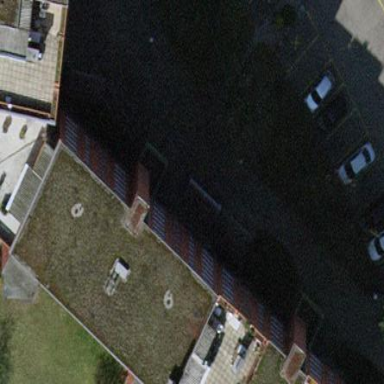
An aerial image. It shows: Flat-roofed apartment building.